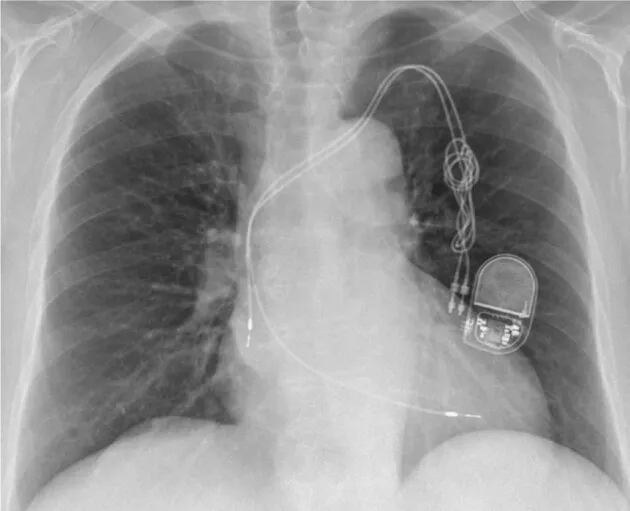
Case report 2. Chest X-ray:7 months later.
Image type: radiology (x_ray)